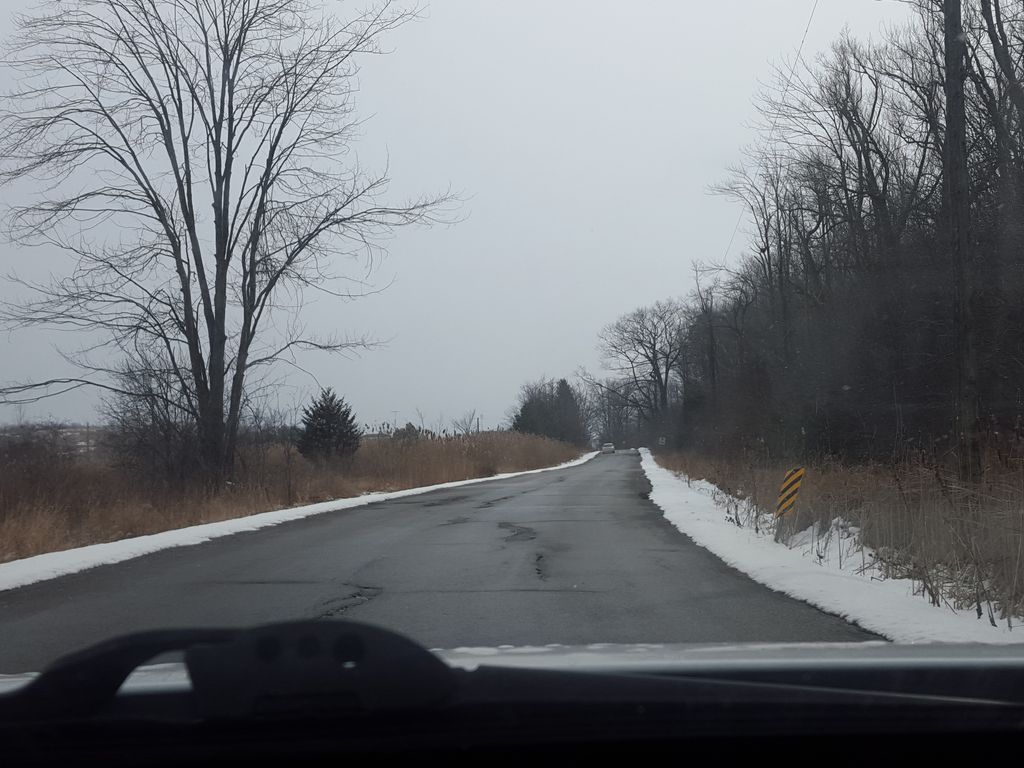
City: toronto